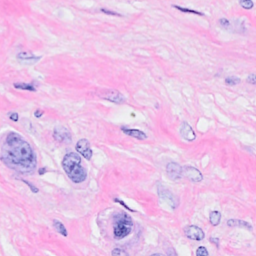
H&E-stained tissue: Breast